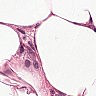
Metastatic tissue present: no